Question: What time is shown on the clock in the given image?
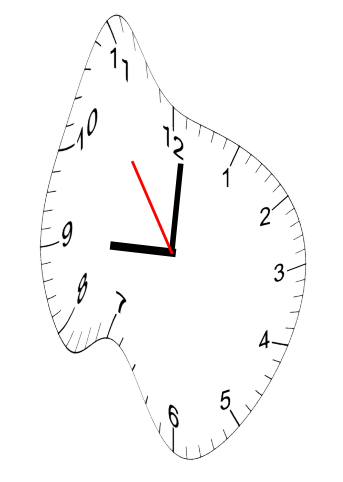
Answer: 09:00:54